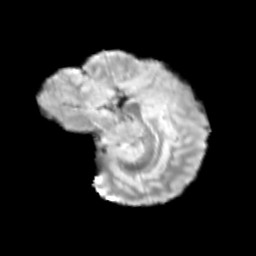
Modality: T2w
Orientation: sagittal
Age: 11
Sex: male
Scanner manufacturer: siemens
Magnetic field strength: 3 T
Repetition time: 3.8 s
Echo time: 0.07 s